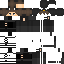
A male human skin with dark skin, wearing brown long hair dressed in a blue hoodie and black pants, featuring a closed mouth.